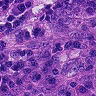
Metastatic tissue present: yes